A time-domain waveform of one vibration snapshot from a rolling-element bearing is shown. Determine the bearing's health state. Answer with exactly one of: normal, inner_race, outer_race, ball.
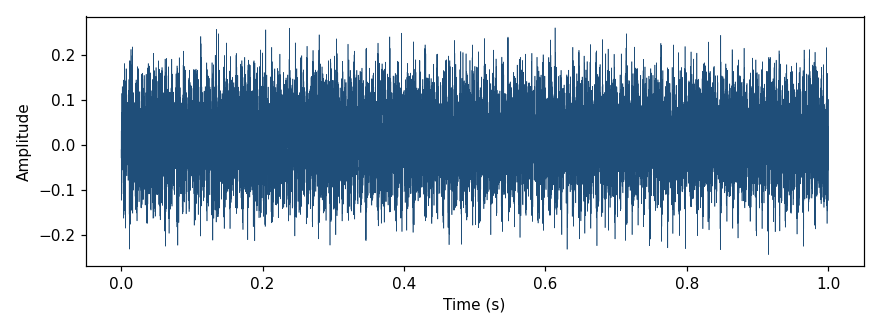
Answer: normal